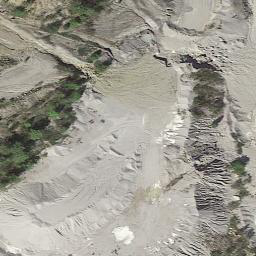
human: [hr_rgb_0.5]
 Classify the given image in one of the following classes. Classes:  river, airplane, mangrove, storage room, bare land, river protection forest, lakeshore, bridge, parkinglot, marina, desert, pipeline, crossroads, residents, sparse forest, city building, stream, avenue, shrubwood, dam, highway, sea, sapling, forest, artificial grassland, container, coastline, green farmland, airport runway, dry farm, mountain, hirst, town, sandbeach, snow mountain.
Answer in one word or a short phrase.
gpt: bare land